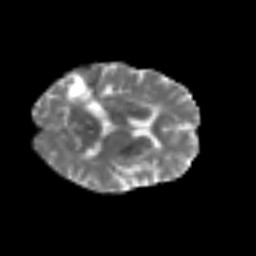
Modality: T2w
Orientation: axial
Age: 62
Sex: female
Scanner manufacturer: siemens
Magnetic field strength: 3 T
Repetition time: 3.2 s
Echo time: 0.081 s